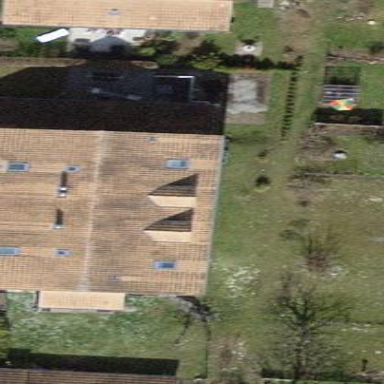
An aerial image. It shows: Semi-detached house.